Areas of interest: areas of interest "YiMi Sunlight Apartments"
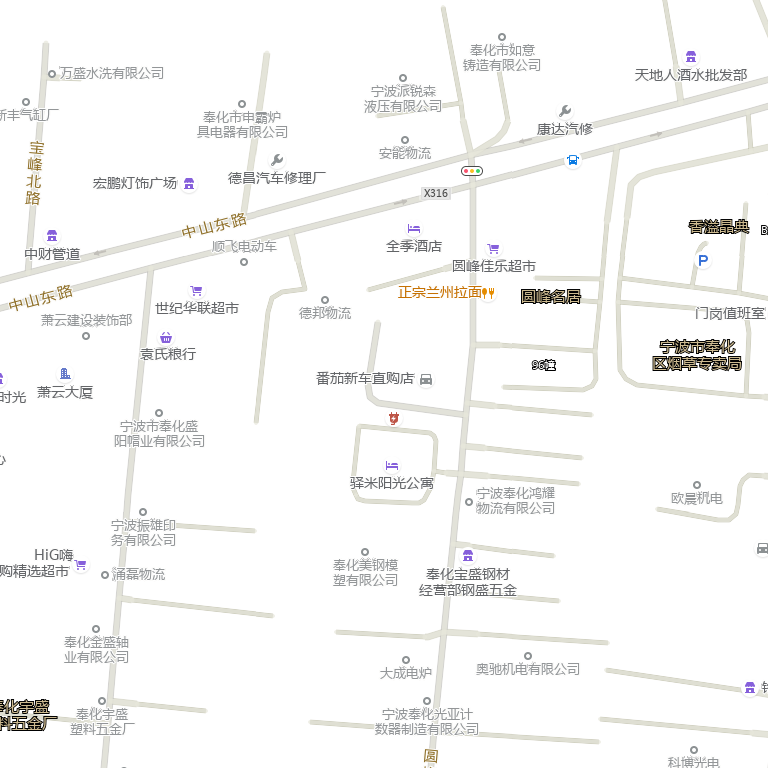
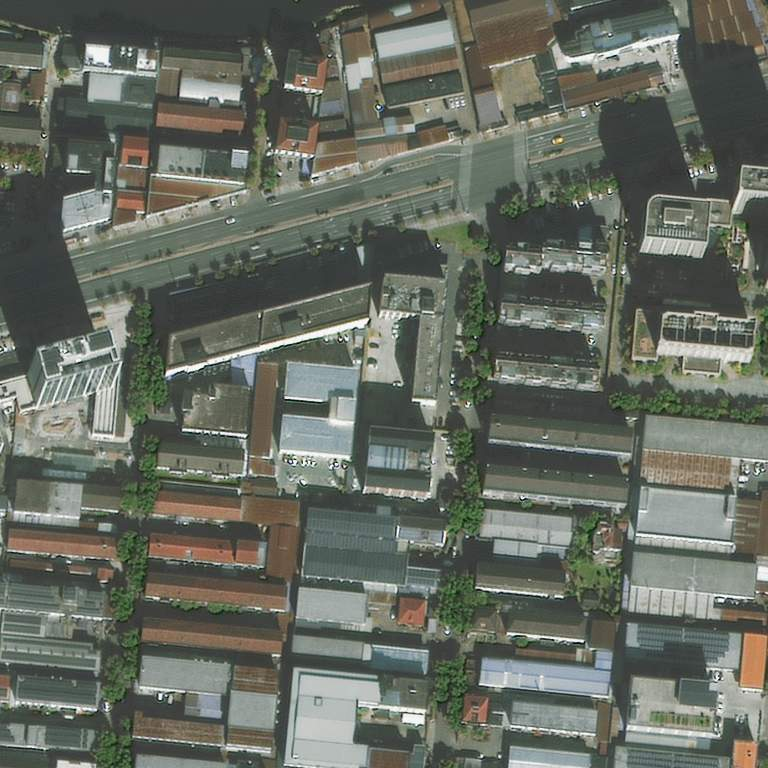